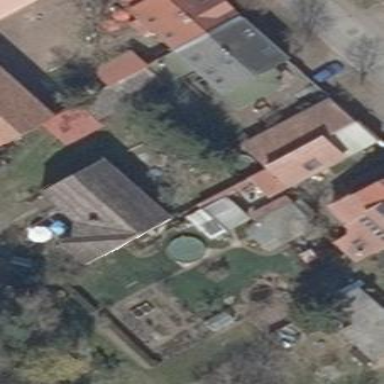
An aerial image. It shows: Simple and straightforward house.